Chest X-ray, AP view. Patient: 26 years old, sex M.
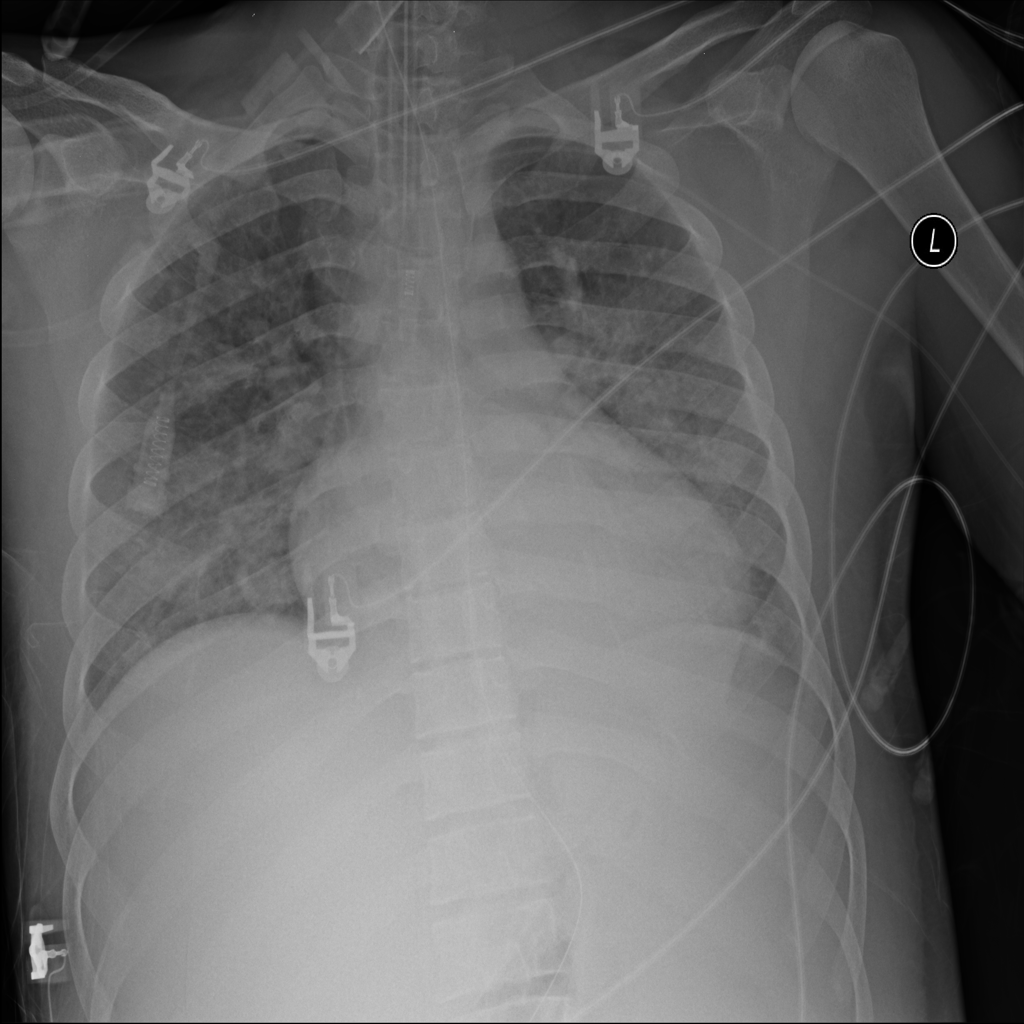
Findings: Infiltration, Nodule